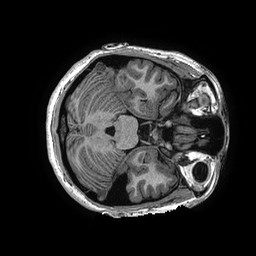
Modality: T1w
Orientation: axial
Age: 23
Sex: female
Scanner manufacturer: ge
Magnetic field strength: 3 T
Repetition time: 0.006952 s
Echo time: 0.00292 s